Interaction volume radius: 5 \u00c5
Interaction volume height: 20 \u00c5
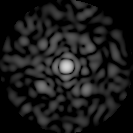
Disorder parameter: 0.81